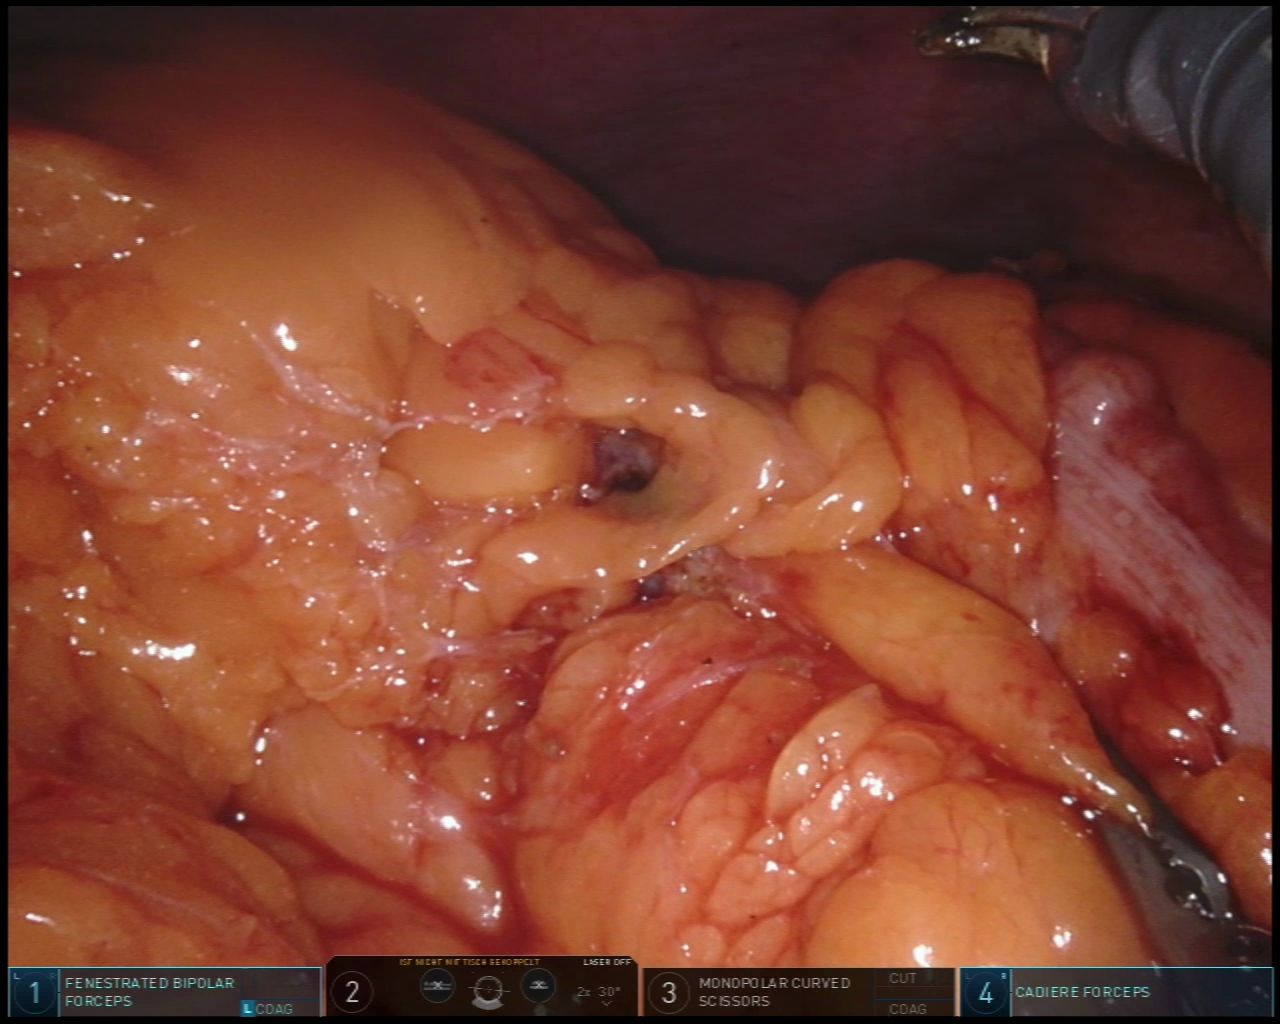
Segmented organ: colon
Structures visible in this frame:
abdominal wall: yes
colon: yes
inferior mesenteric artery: no
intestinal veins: no
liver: no
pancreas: no
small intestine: no
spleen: no
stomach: no
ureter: no
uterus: no
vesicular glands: no